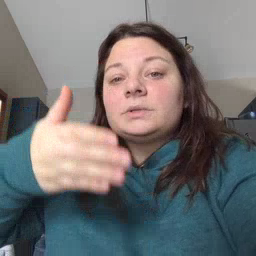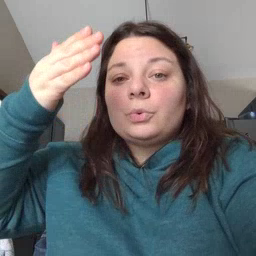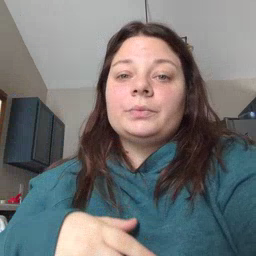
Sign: glasswindow